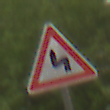
Verkehrszeichen: DoppelkurveZunaechstLinks
Umgebung: Outdoor, Nature
Tageszeit: MorningAfternoon
Wetter: Overcast
Licht: Natural
Jahreszeit: NotSpecified
Kontrast: LowContrast